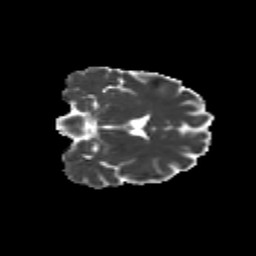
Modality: MD
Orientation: coronal
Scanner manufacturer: siemens
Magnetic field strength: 3 T
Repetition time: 9.2 s
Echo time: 0.084 s